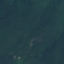
Land use / land cover: Forest